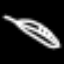
Label: leaf